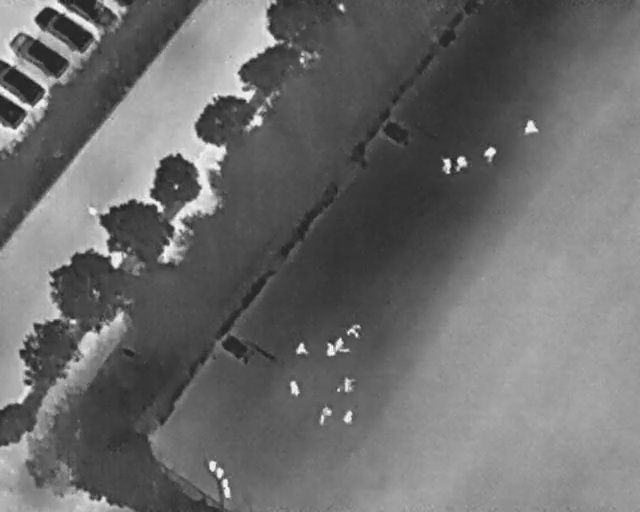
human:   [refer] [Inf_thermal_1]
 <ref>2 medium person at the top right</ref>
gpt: <box>[[81, 23, 84, 26, 2], [75, 28, 77, 31, 2]]</box>